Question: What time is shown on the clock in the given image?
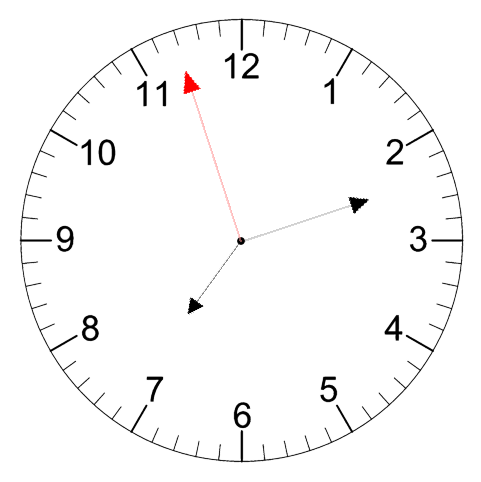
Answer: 07:11:57